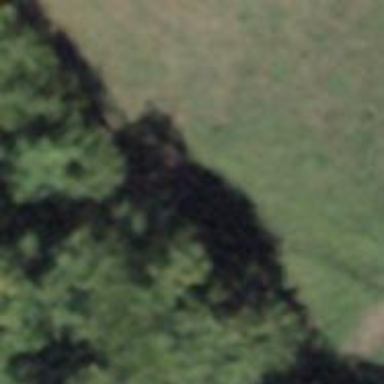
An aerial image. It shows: Path with ford.